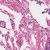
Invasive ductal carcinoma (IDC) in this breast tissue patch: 0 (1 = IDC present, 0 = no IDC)